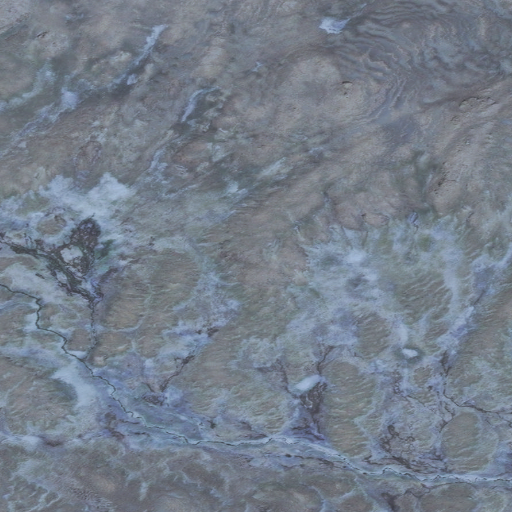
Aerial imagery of mountain in Alaska named Labor Hill containing only unknown